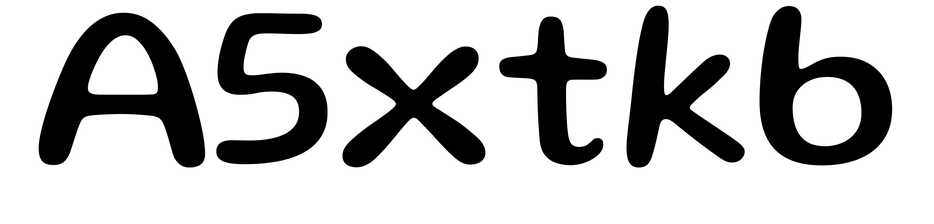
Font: Gluten_Regular